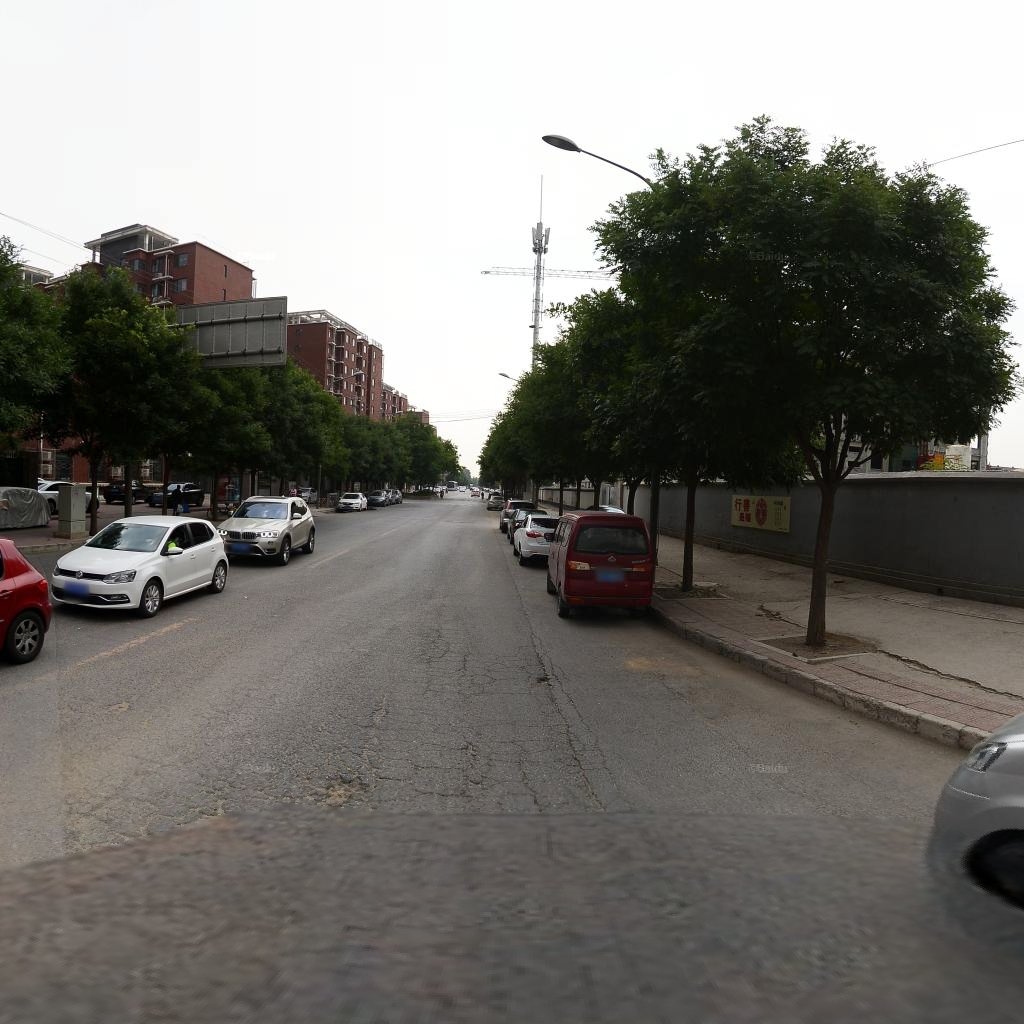
Region: Haidian
Road damage annotations: alligator crack, pothole, longitudinal crack